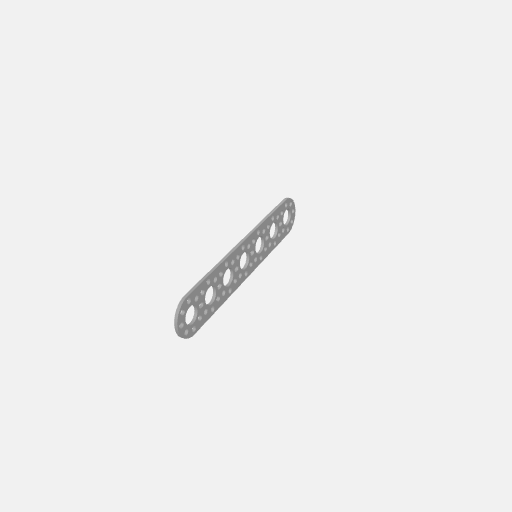
Part: PatternPlateRoundEnd7H